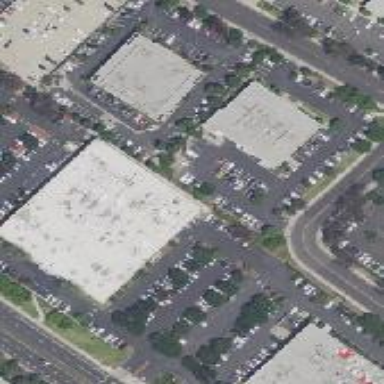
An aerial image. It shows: Commercial area.